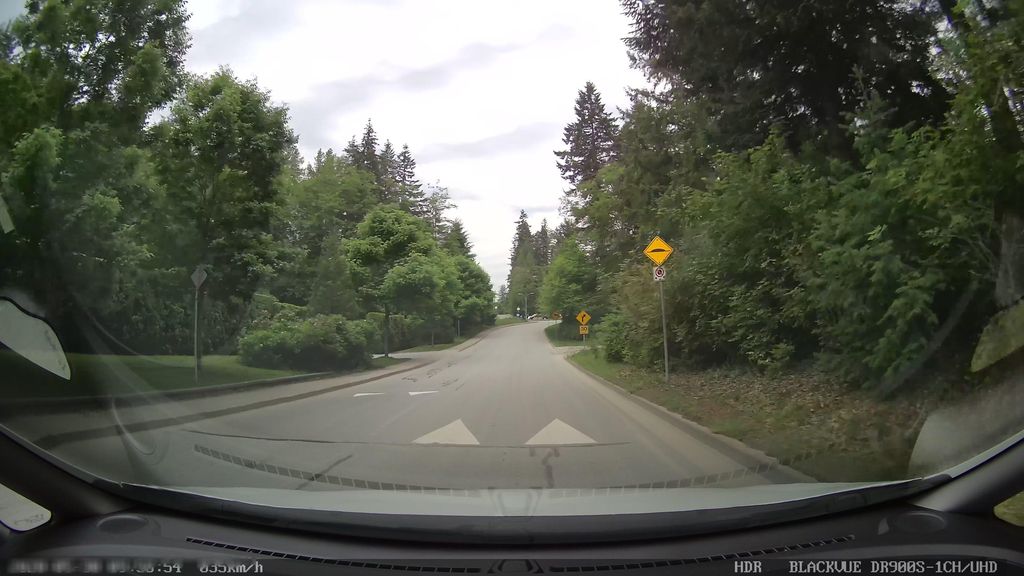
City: vancouver